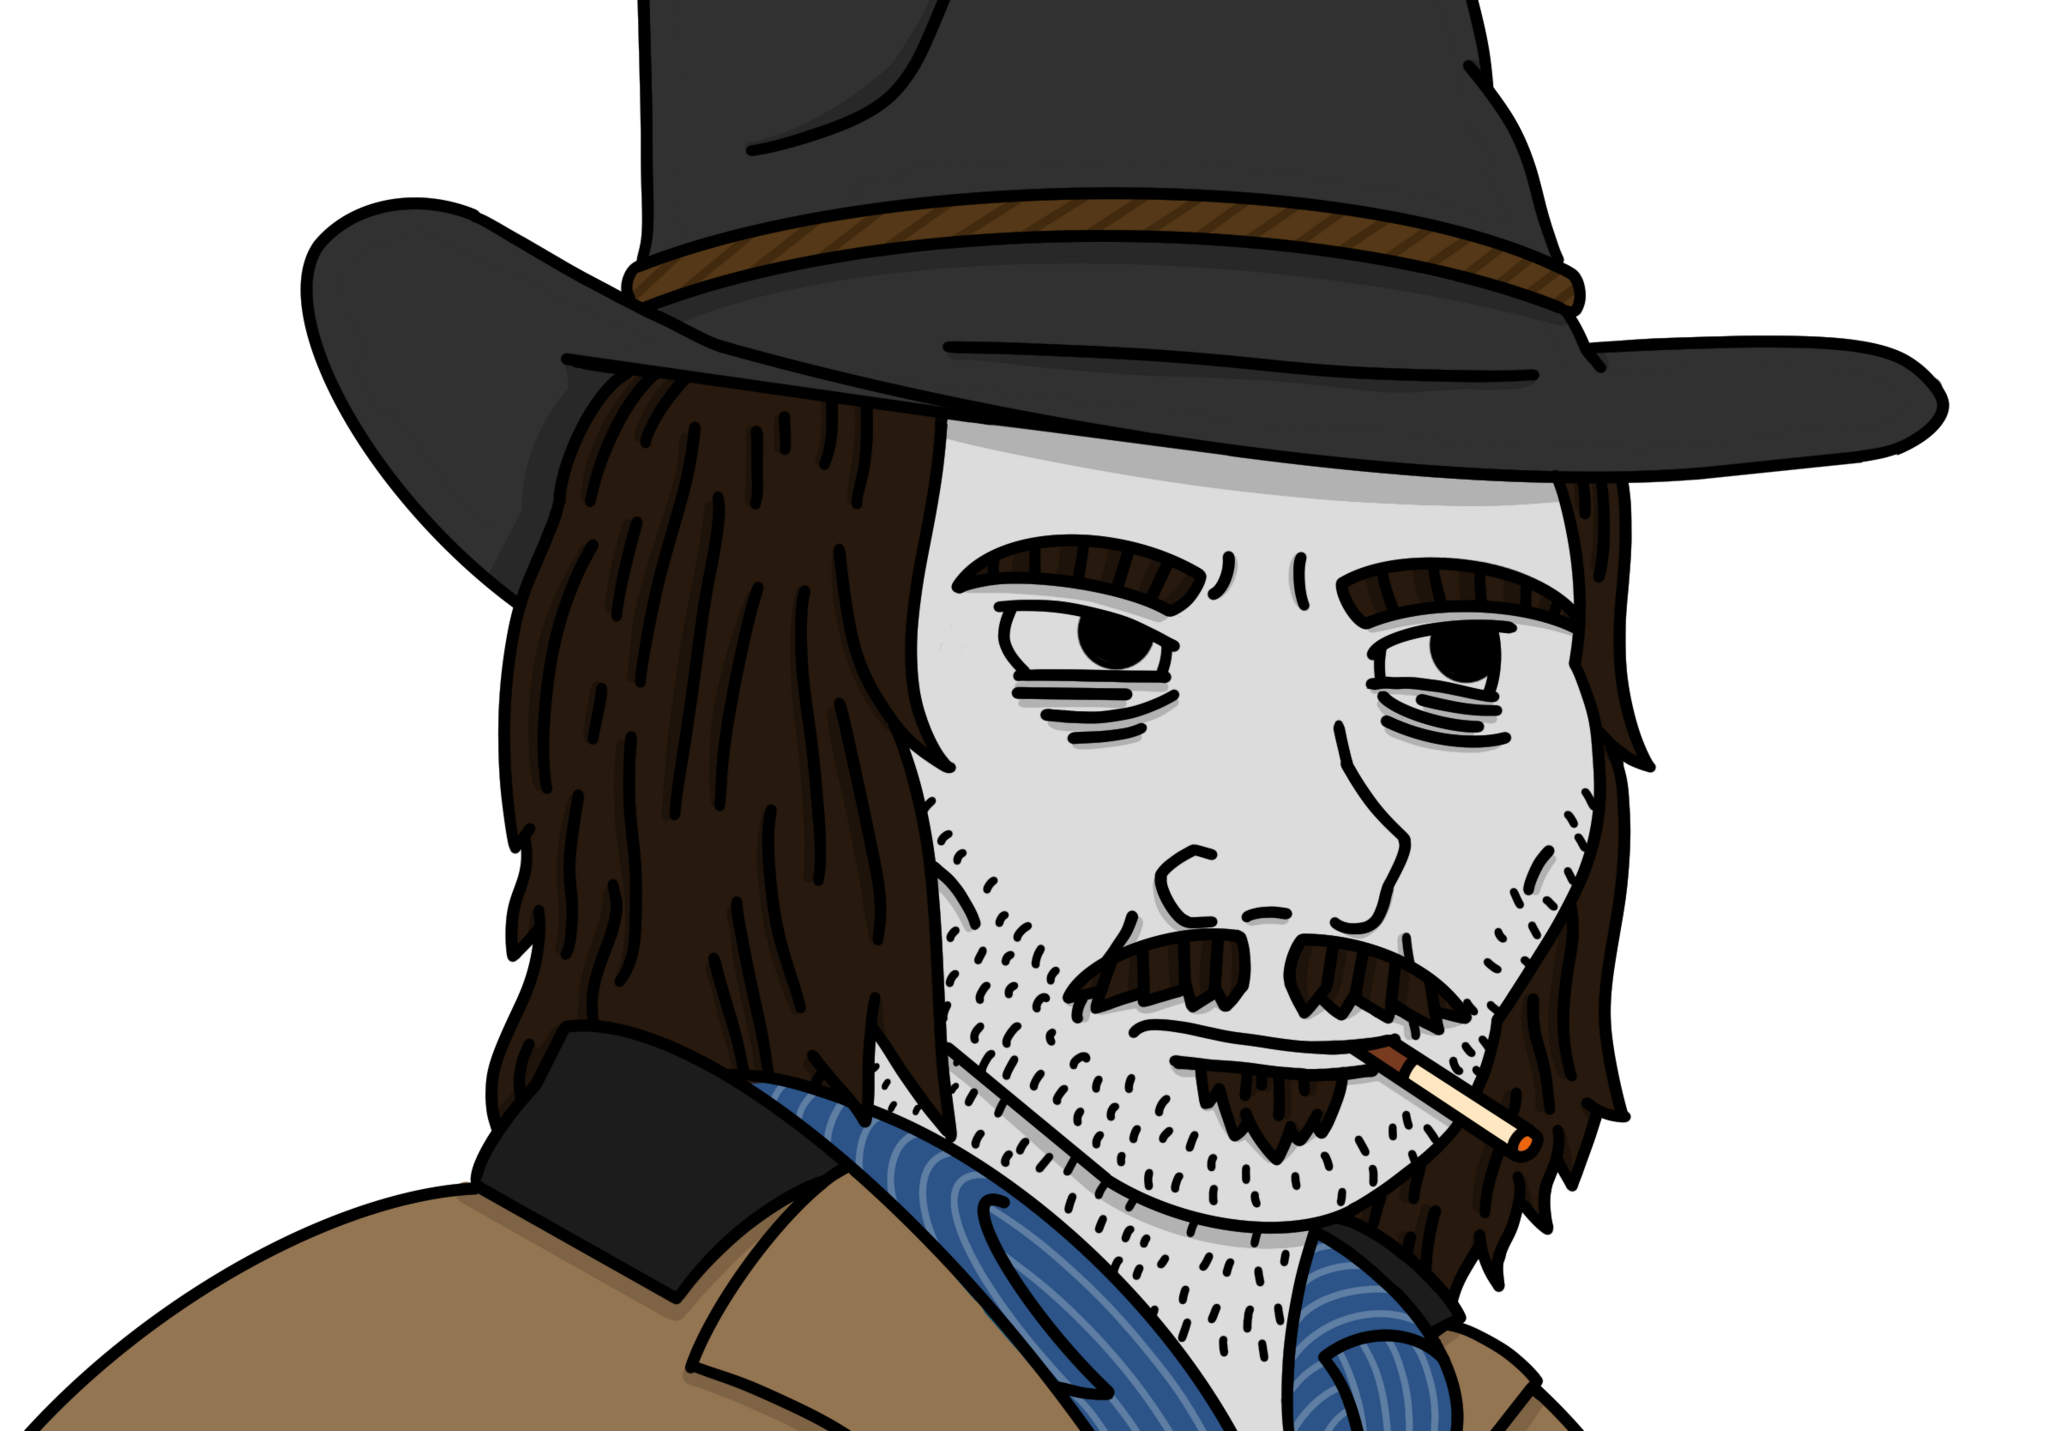
Label: 5_Tired_Wojak